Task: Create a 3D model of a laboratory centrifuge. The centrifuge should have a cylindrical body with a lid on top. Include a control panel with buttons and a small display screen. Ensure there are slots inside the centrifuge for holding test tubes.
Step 112:
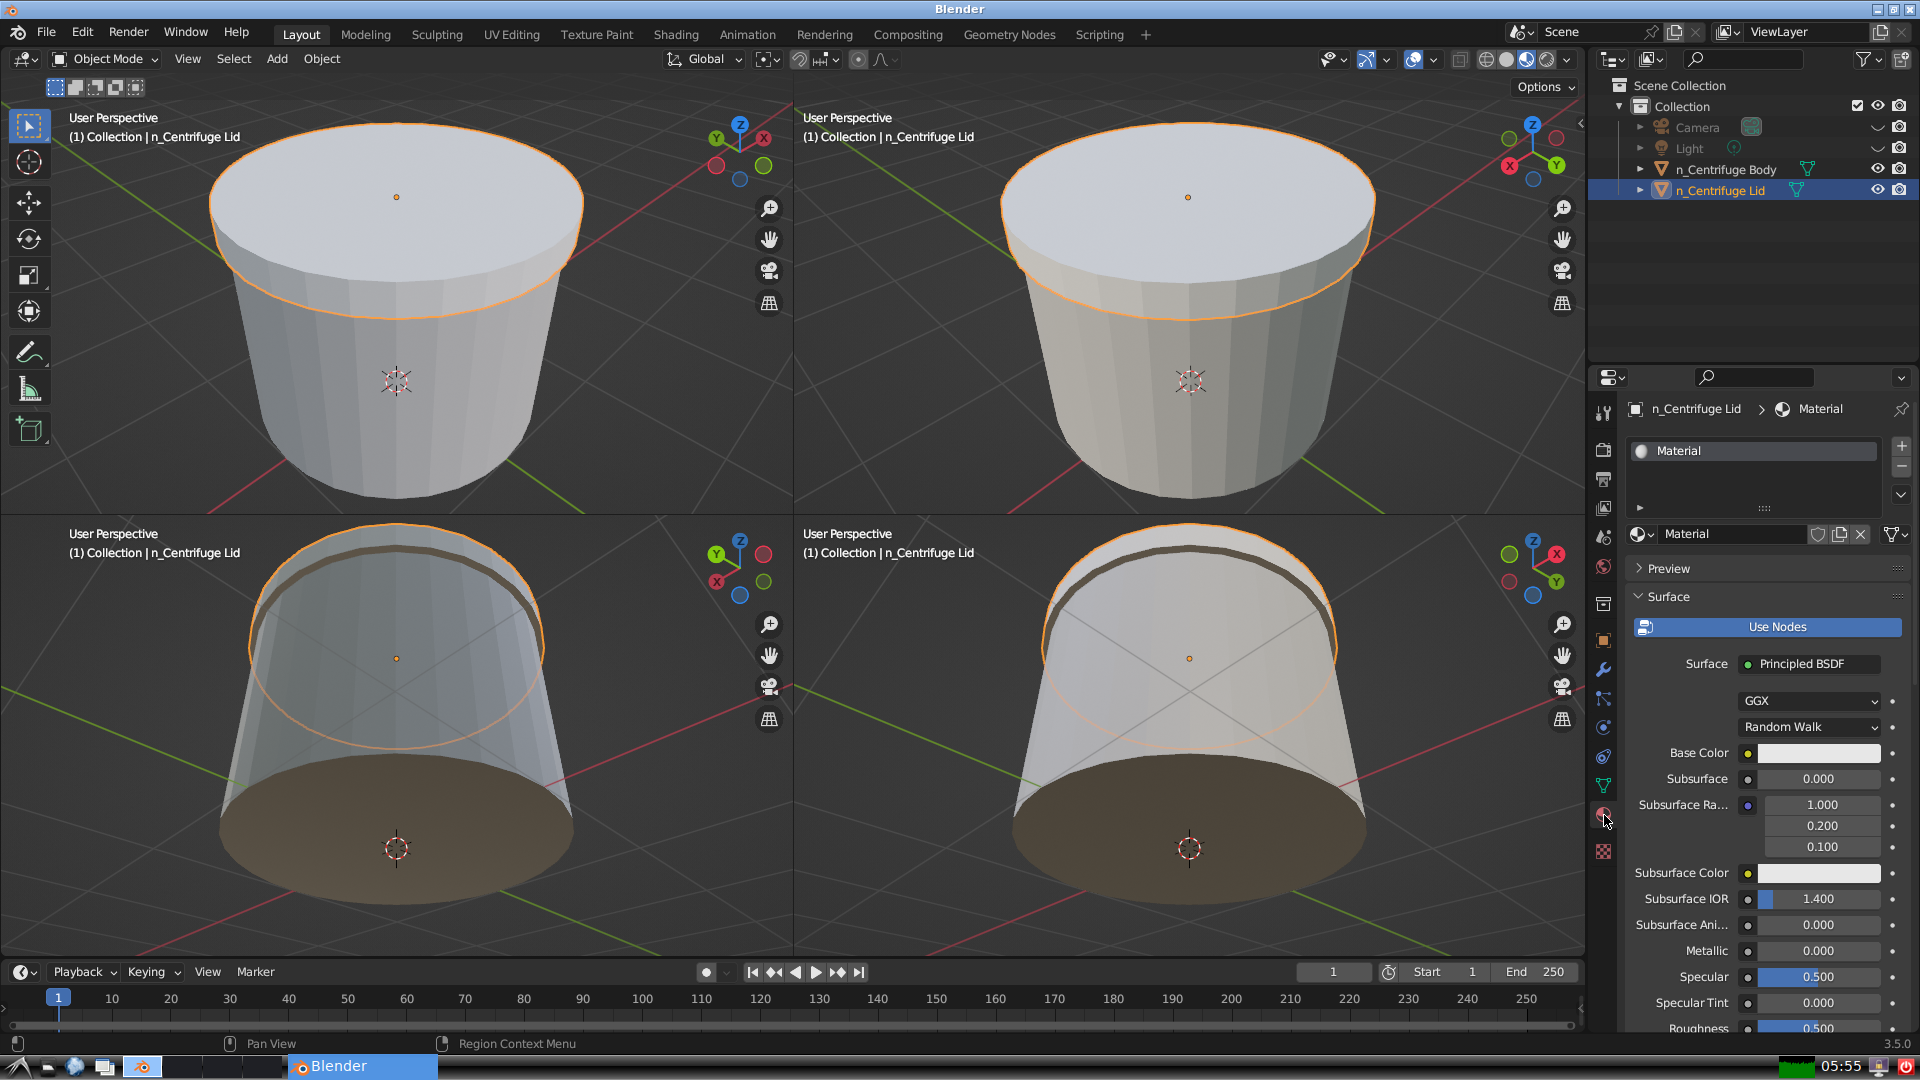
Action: click: no